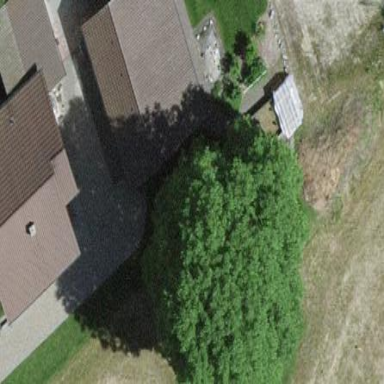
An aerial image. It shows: Farm auxiliary building.